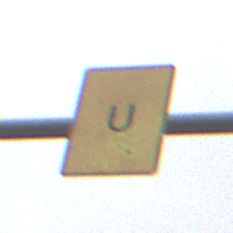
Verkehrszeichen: AnkuendigungOderFortsetzungUmleitungOhnePfeilsymbol
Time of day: Midday
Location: Outdoor (Nature)
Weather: Overcast
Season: NotSpecified
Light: Natural